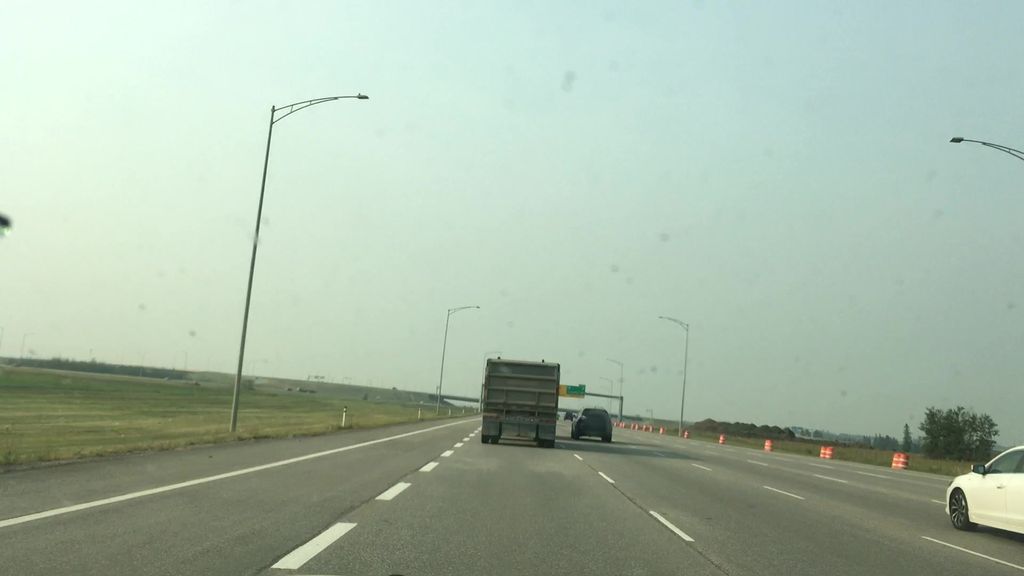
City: edmonton